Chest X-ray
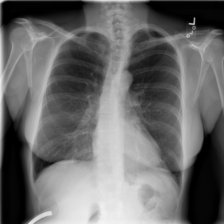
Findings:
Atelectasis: positive
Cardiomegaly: negative
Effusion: negative
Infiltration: positive
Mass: negative
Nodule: negative
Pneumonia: negative
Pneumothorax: negative
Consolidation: negative
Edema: negative
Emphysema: negative
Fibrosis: negative
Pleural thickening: negative
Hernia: negative